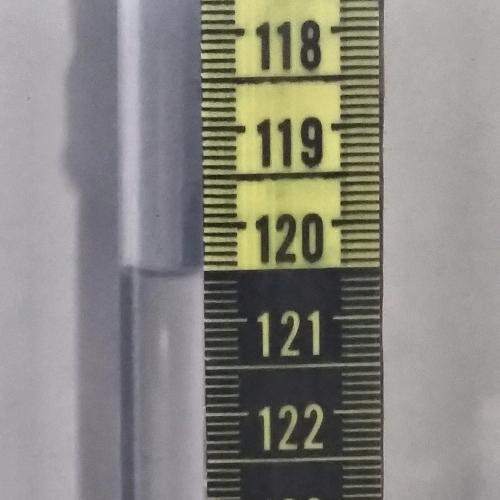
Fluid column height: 120.5 cm